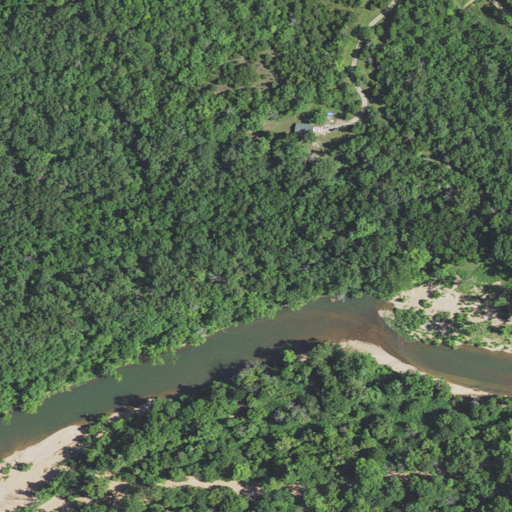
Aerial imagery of cliff(s) in Missouri named Red Bluff containing deciduous forest, mixed forest, open water, woody wetlands, and pasture